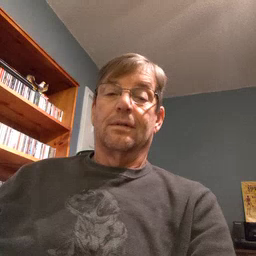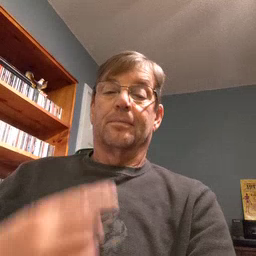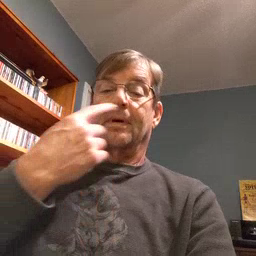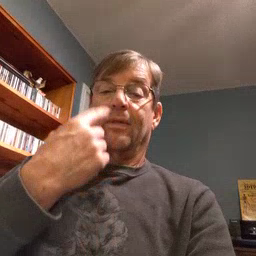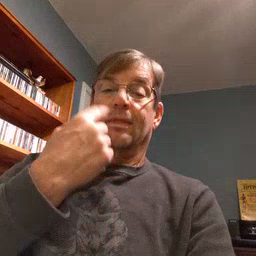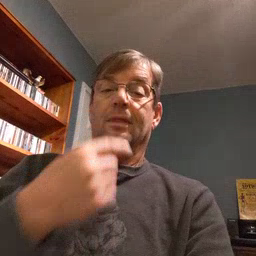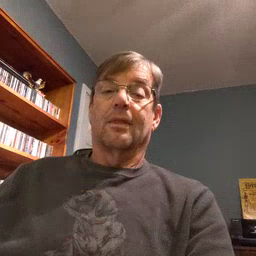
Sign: mouth